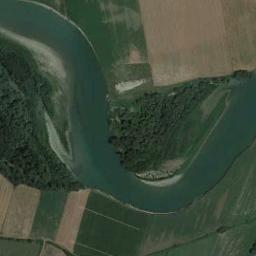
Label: river